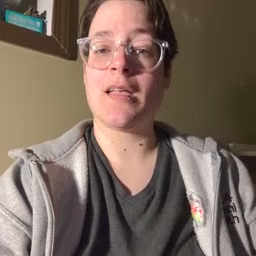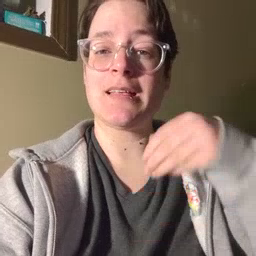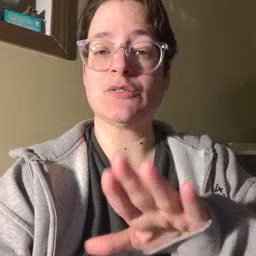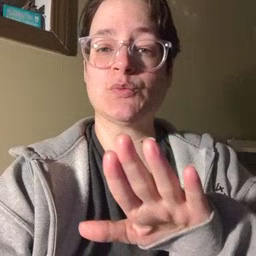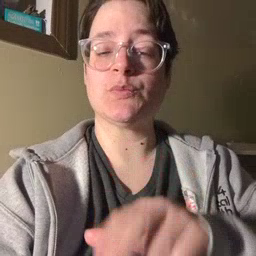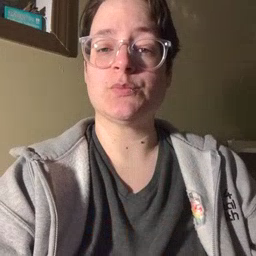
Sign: into